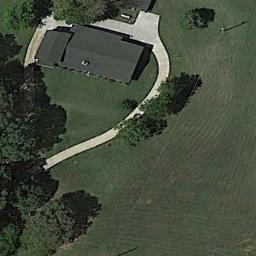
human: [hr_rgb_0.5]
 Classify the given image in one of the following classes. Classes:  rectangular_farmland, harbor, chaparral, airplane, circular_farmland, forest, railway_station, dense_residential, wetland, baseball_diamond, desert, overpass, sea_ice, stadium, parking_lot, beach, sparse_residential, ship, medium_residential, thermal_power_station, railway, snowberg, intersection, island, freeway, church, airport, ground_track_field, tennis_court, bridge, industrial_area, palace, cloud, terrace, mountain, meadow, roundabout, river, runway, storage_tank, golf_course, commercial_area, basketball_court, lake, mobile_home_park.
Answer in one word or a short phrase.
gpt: sparse_residential